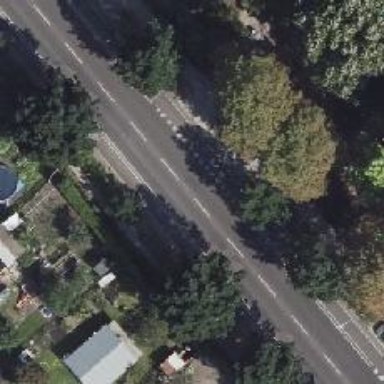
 and exclusive cycle lanes with kerb separation on the right. Limited parking on the right side due to narrow space."